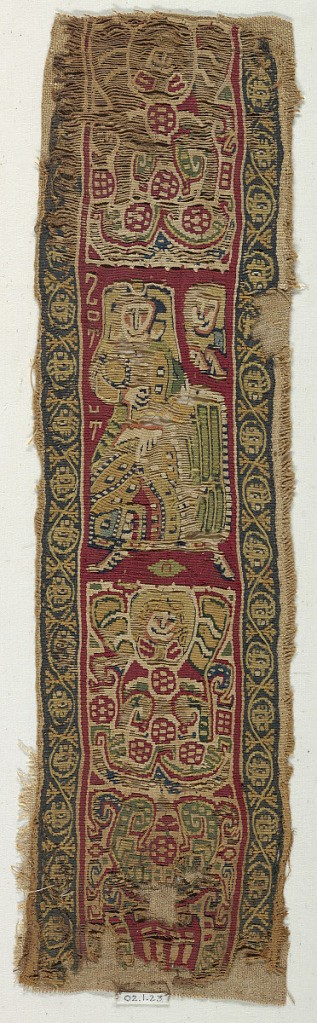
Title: Clavus band
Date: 6th–7th century
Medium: Warp; S-spun two ply Z-twist linen. Wefts: S-spun linen, S-spun wool. Technique: slit tapestry woven with supplementary weft wrapping.
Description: The central scene is an Annunciation scene with Mary in a chair and an angel at her shoulder. Top and bottom scenes may be vases with foliage.